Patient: sex M, age 65
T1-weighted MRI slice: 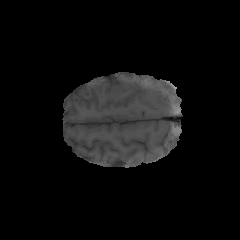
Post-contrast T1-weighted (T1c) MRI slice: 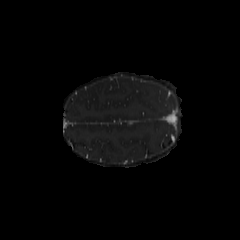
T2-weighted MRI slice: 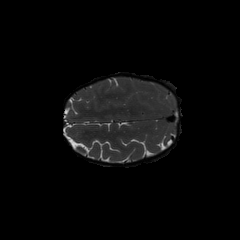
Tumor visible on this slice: no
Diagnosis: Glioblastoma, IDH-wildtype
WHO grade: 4